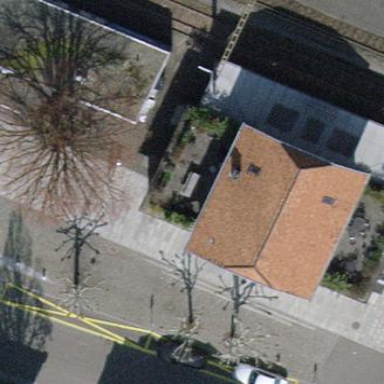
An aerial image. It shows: Close-up view of roof part of building.